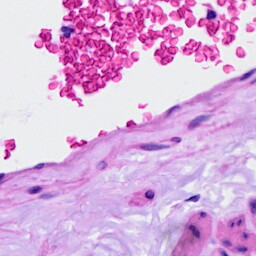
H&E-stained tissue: Ovarian